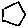
Label: hexagon